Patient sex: F
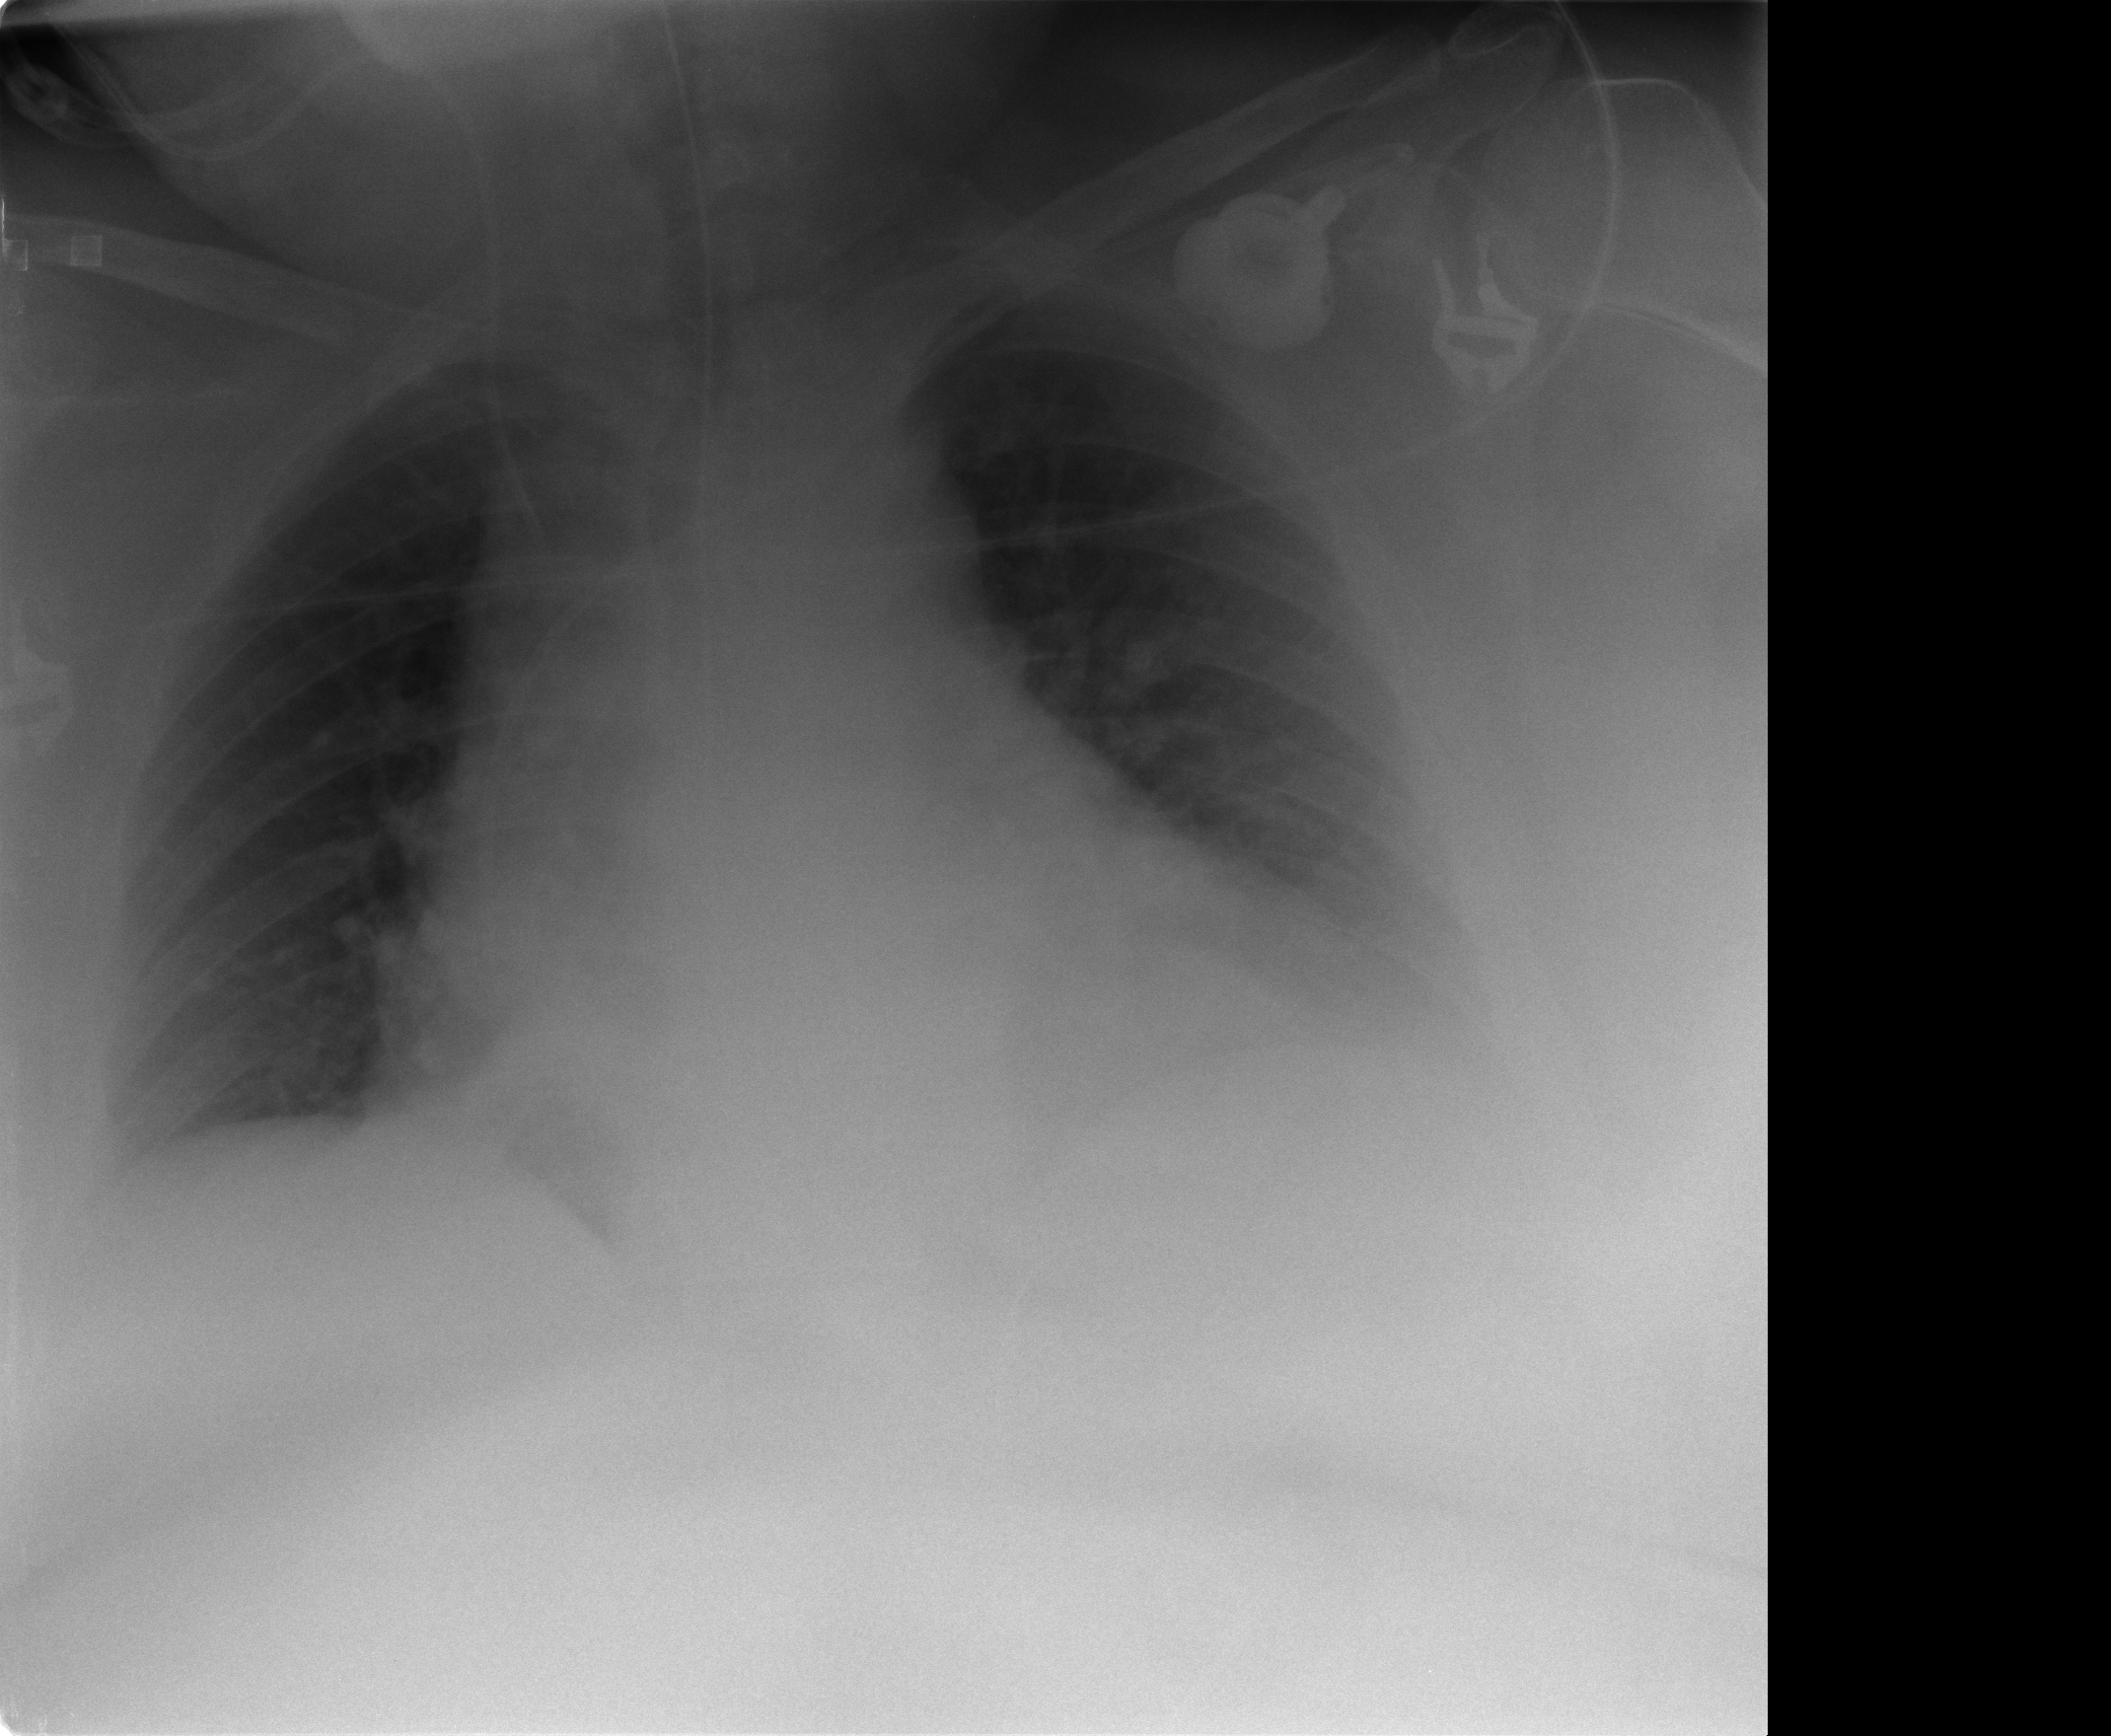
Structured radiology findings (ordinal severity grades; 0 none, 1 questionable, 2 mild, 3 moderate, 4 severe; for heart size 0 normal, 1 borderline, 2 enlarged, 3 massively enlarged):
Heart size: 2
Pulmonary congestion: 1
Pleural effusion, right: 0
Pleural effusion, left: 0
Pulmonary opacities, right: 0
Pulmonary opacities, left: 0
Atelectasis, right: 0
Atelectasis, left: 0